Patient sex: F
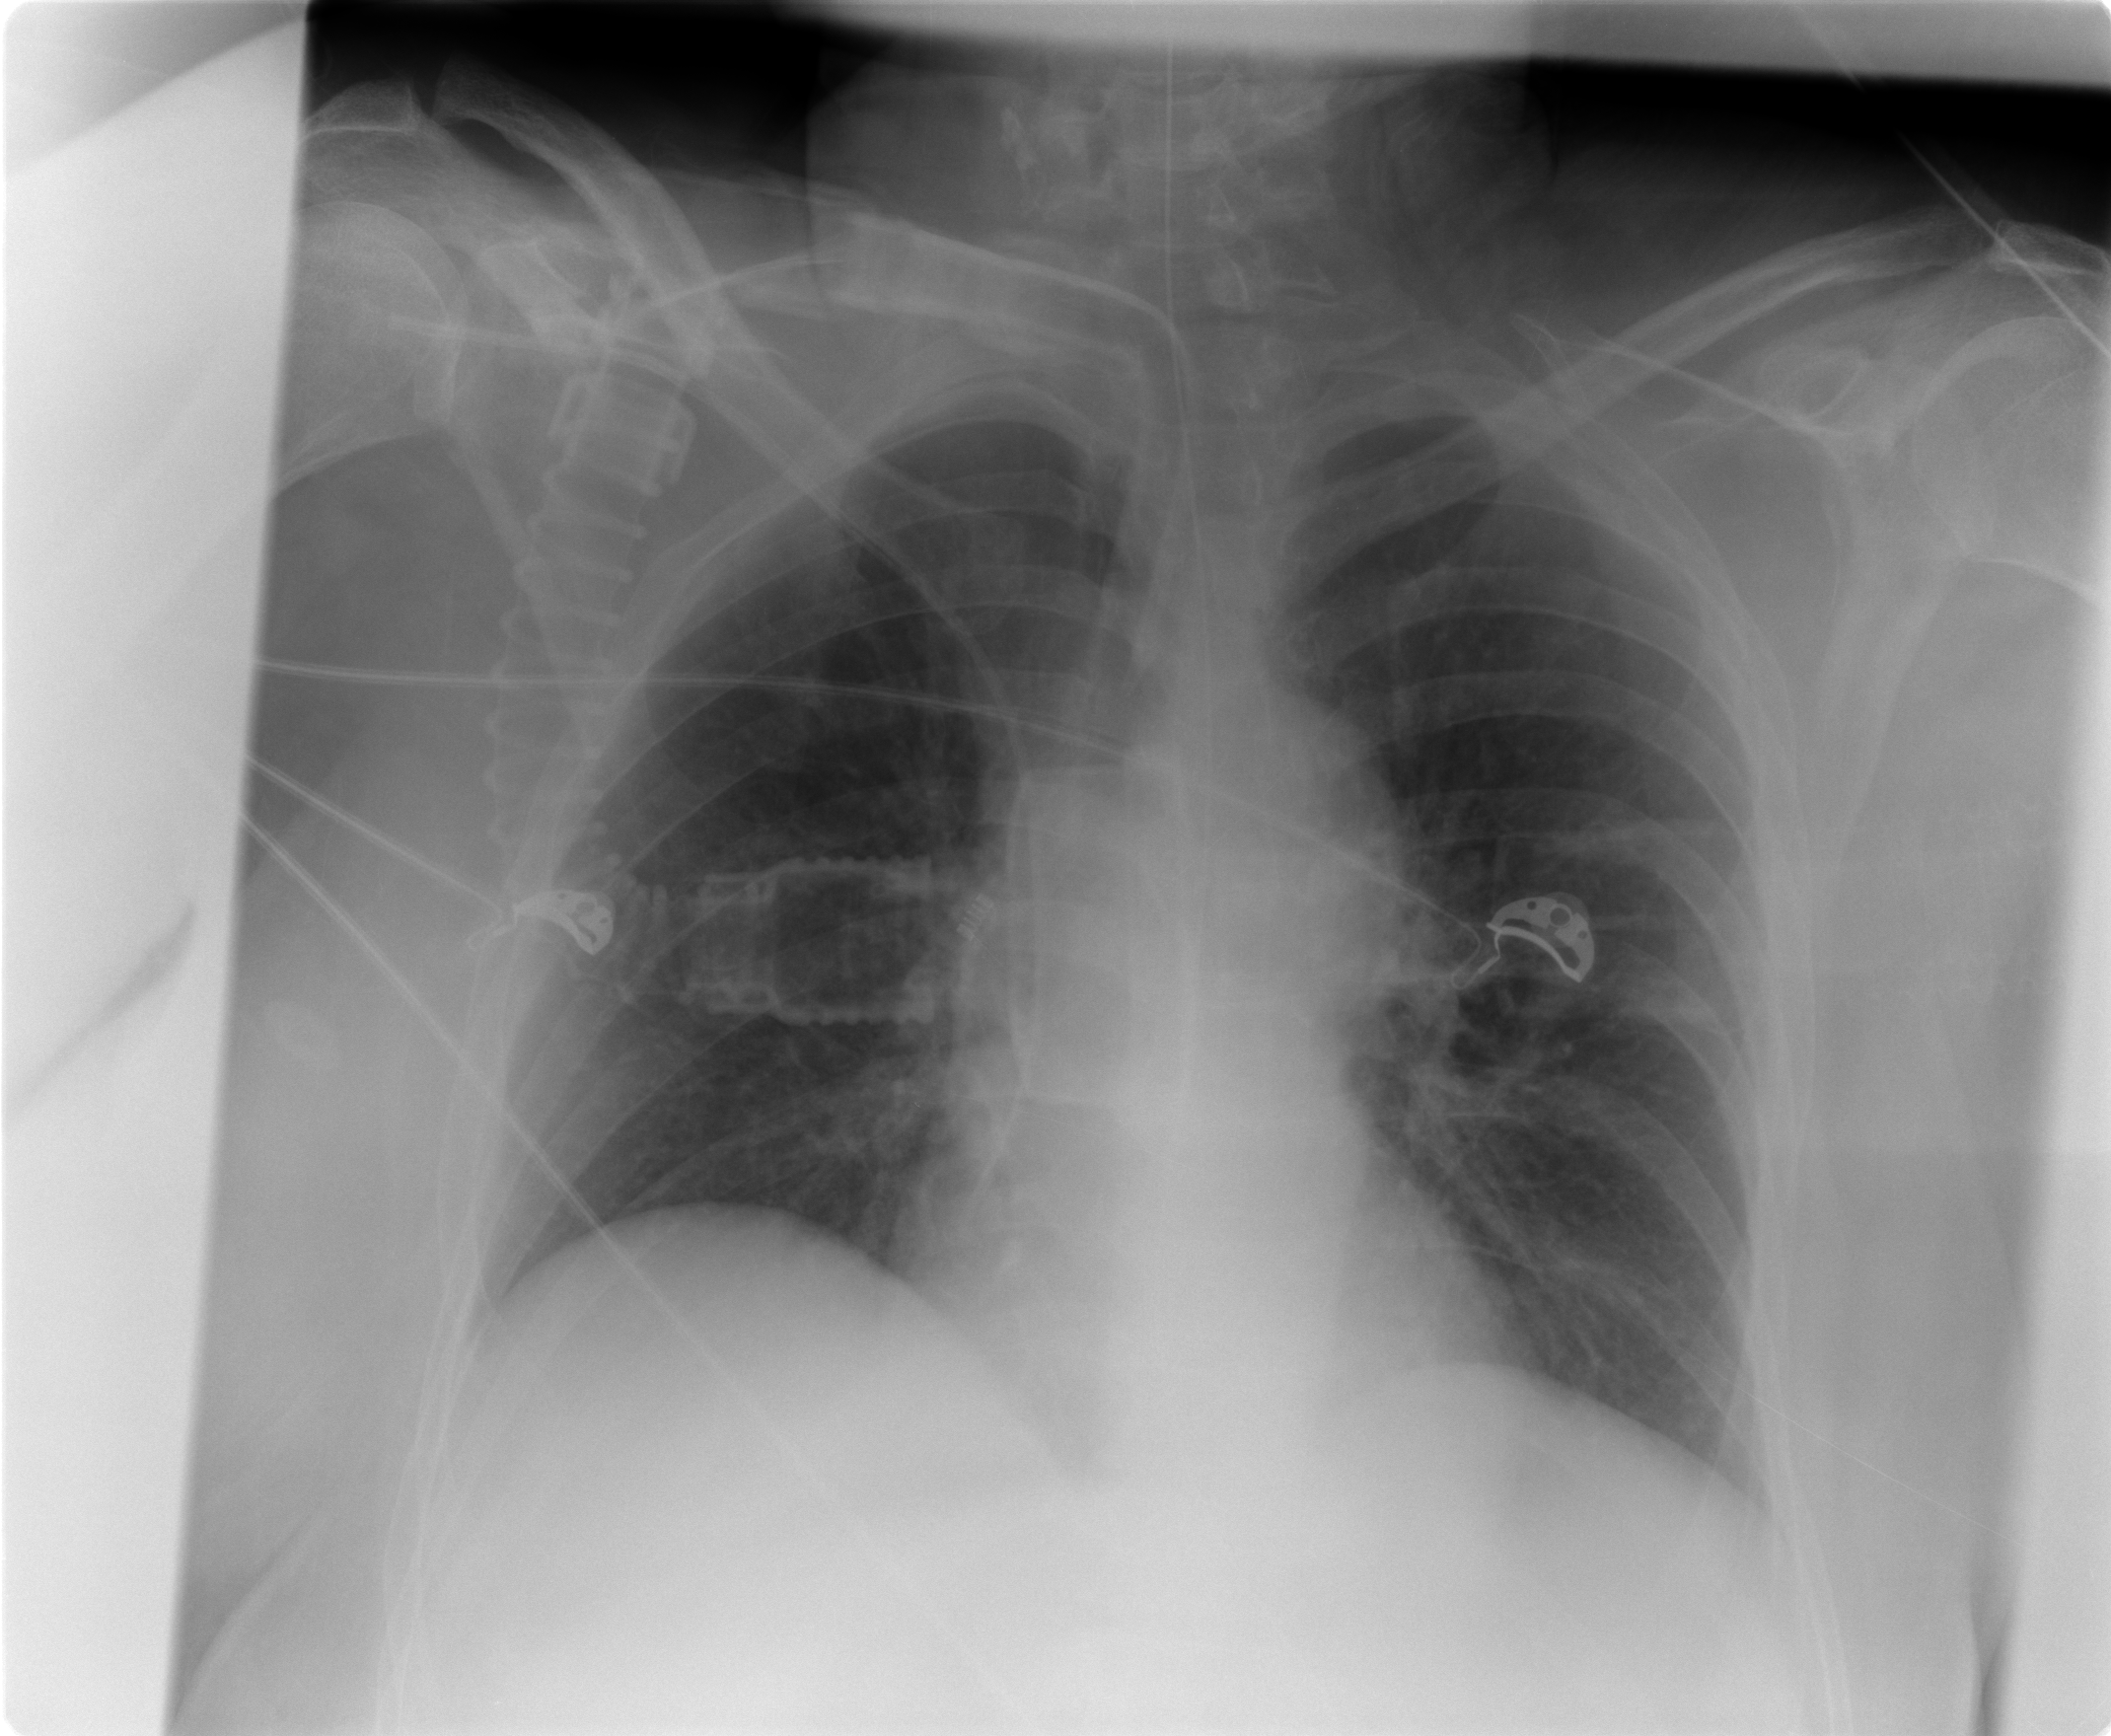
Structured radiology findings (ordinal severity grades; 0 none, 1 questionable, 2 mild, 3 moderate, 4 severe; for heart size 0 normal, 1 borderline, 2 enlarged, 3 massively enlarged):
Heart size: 0
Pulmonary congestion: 2
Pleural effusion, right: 1
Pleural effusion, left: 0
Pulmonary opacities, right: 0
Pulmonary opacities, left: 0
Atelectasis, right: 0
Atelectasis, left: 2